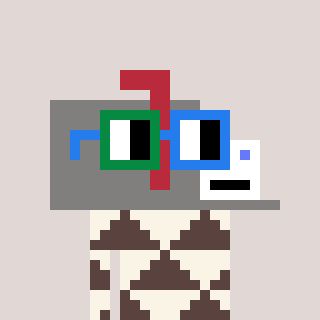
a pixel art character with square green and blue glasses, a mailbox-shaped head and a darkbrown-colored body on a warm background